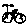
Label: circle